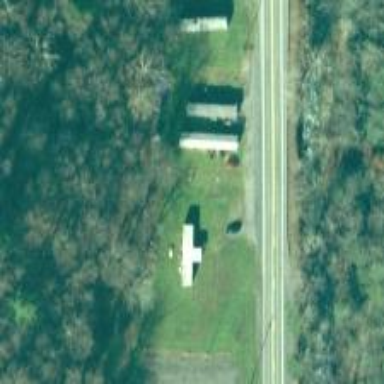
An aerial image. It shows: Driveway.